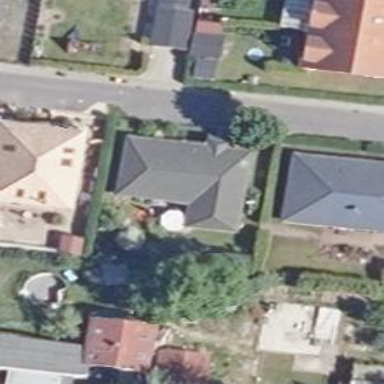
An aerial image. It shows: Detached building.